Brain MRI, t1w sequence, axial 2D slice.
Patient: age 28, sex F, weight 95 kg, height 1.95 m
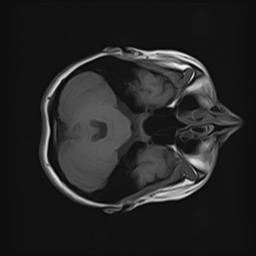